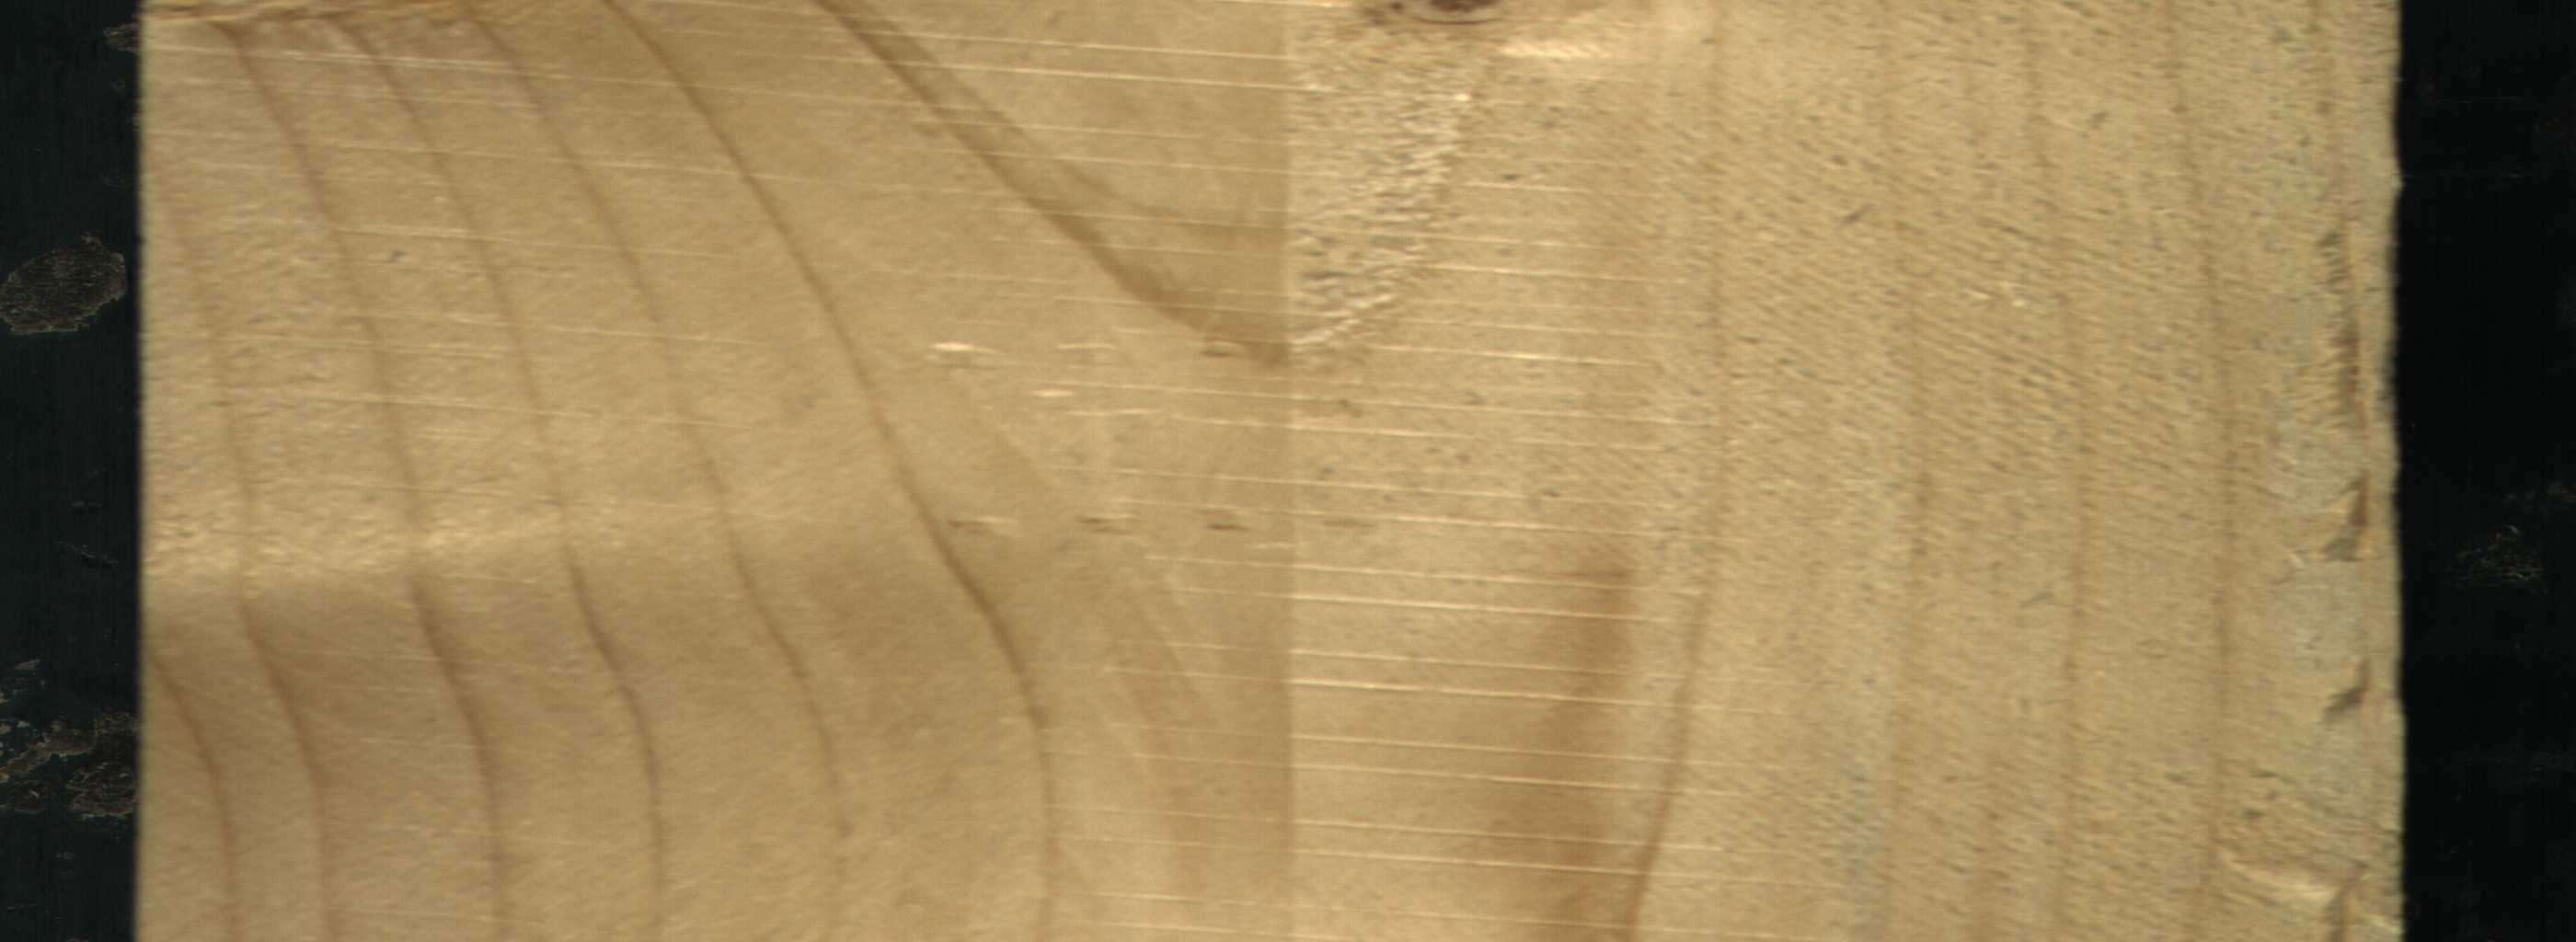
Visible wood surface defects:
Live_Knot